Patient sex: F
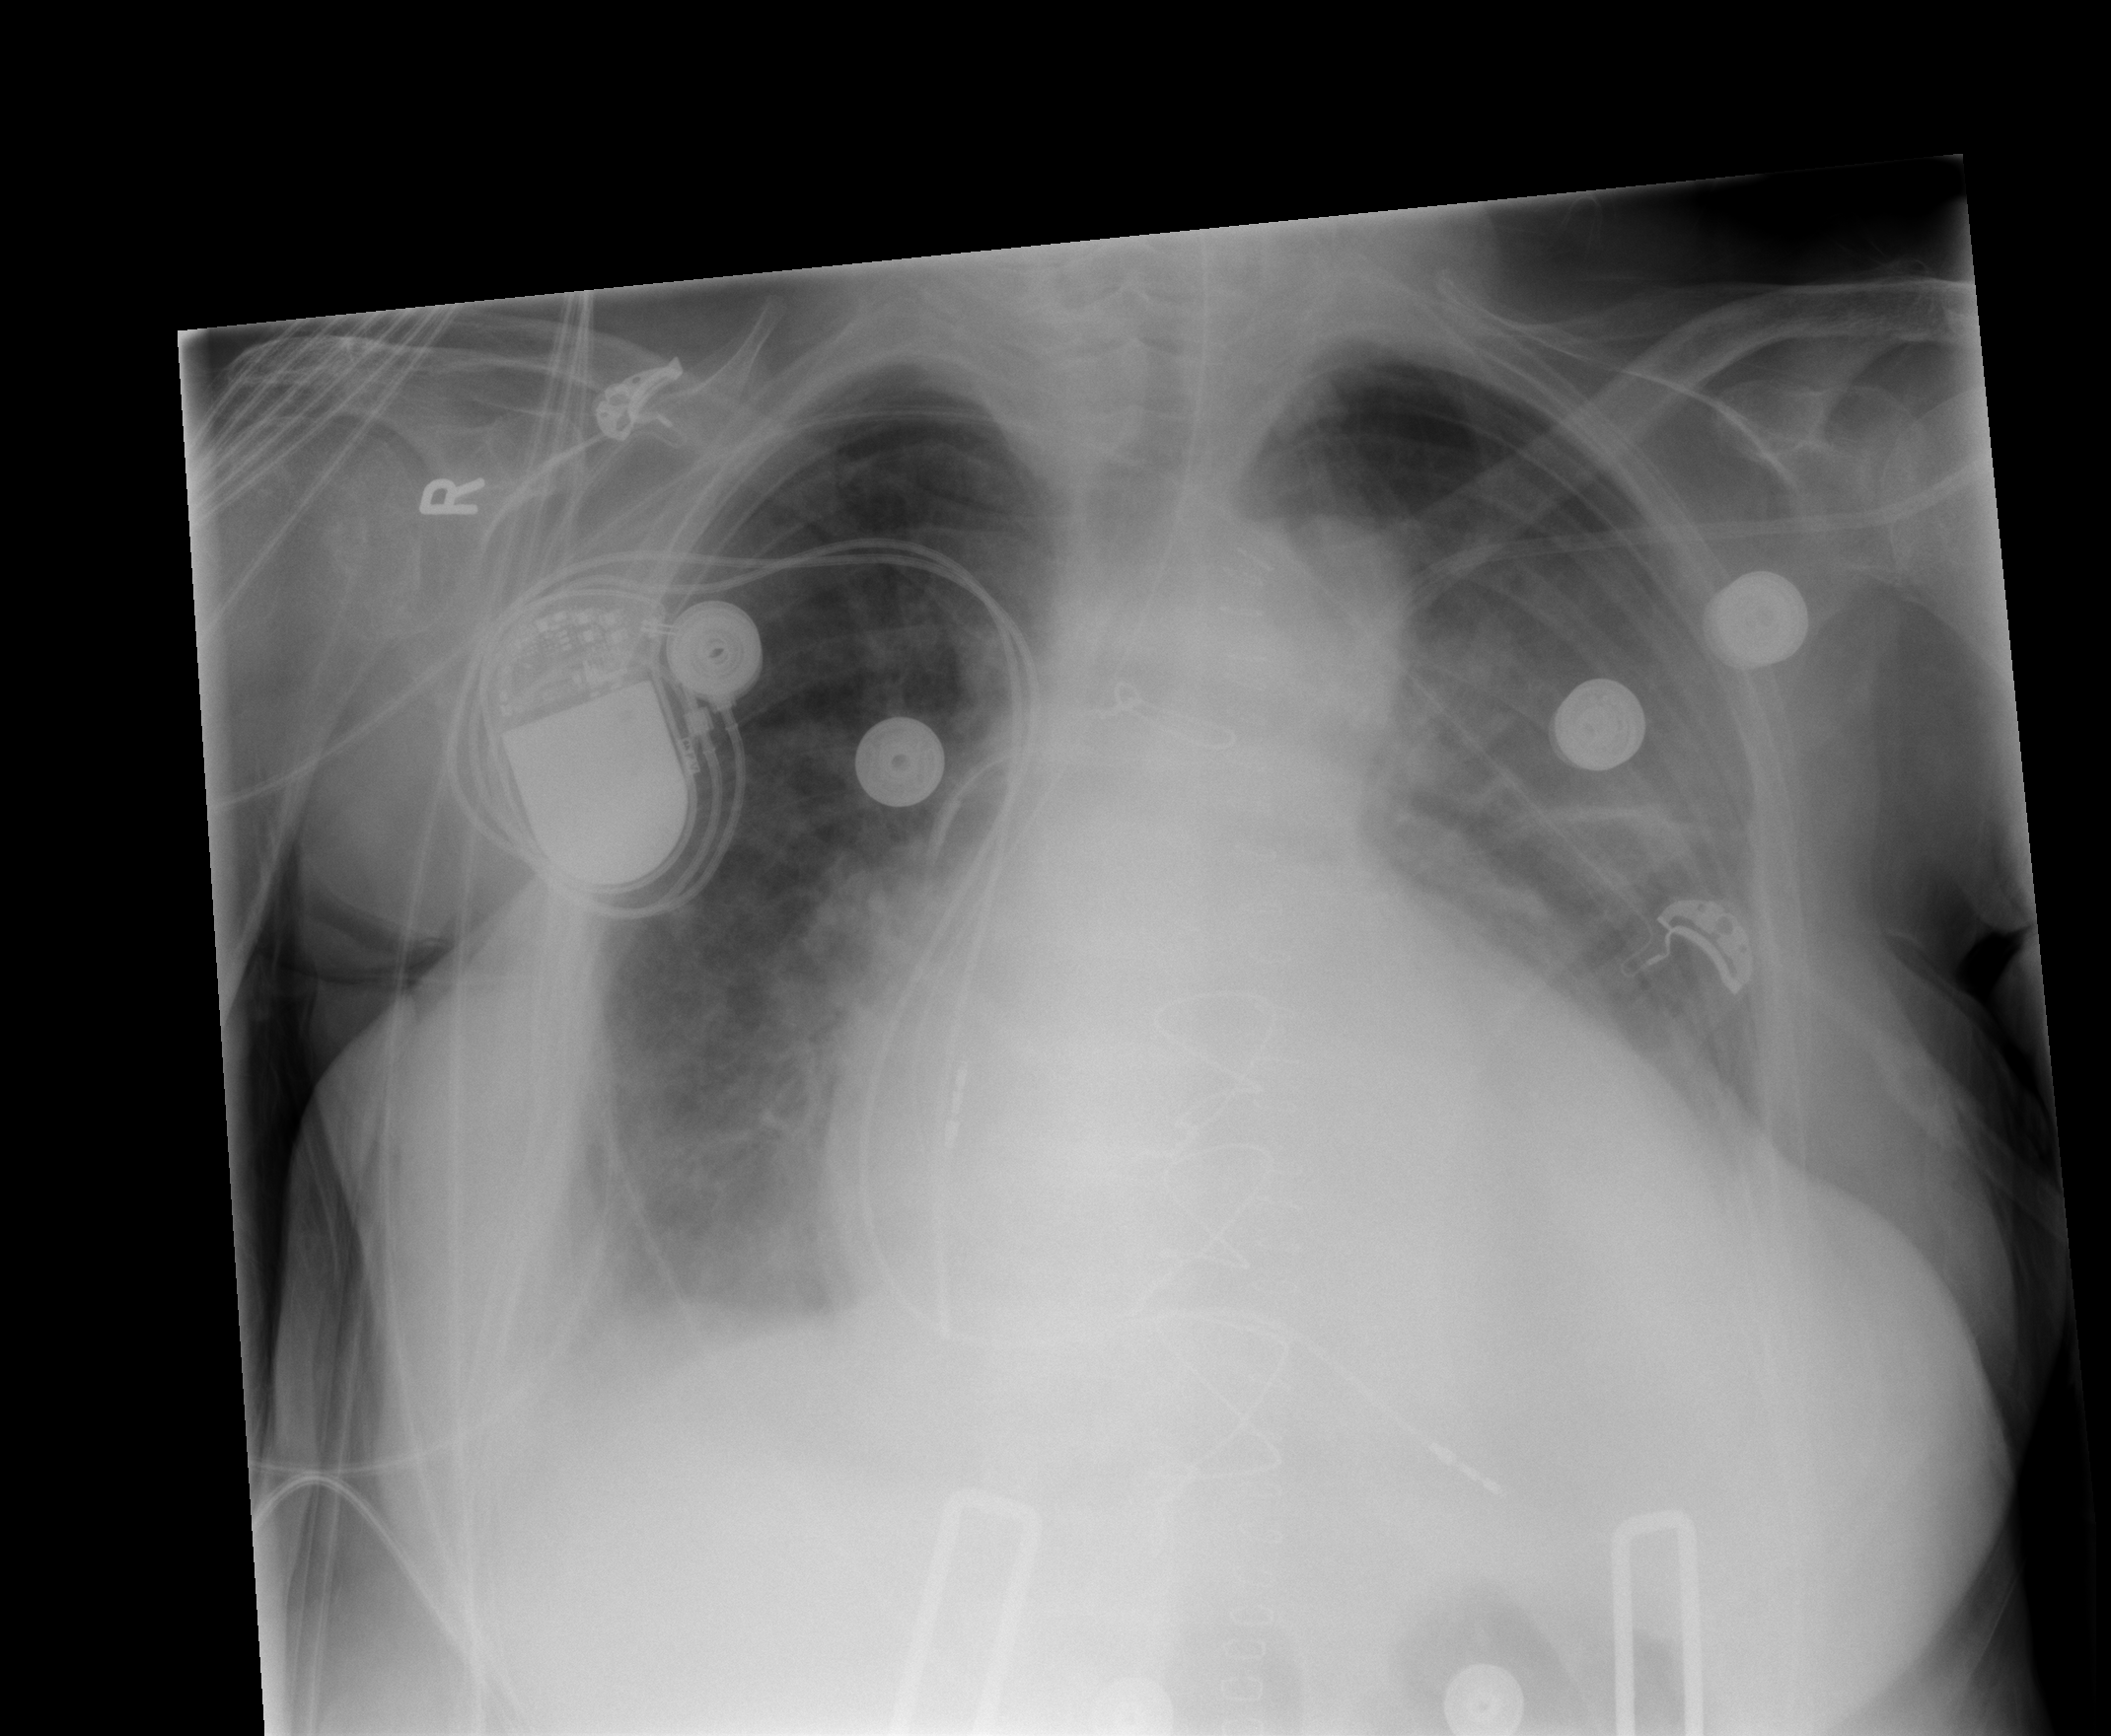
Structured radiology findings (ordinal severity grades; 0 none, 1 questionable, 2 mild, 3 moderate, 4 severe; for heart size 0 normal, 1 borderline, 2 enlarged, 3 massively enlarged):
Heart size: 2
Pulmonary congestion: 2
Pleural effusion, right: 2
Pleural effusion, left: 3
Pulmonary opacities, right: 1
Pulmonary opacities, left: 1
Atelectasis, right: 2
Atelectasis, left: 3